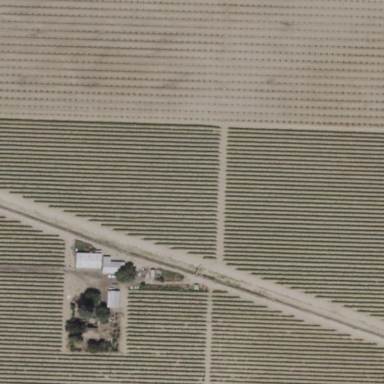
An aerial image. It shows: Vineyard.